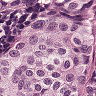
Metastatic tissue present: yes